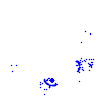
Particle: proton